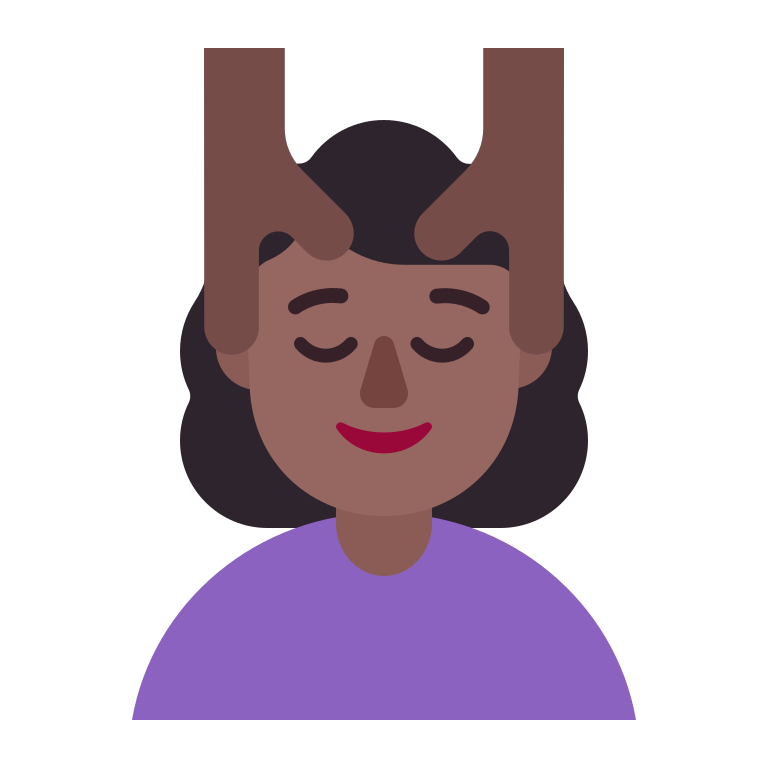
woman getting massage flat  dark